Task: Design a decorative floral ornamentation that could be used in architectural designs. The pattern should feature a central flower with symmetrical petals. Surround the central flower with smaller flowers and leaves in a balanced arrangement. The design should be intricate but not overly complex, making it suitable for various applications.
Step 437:
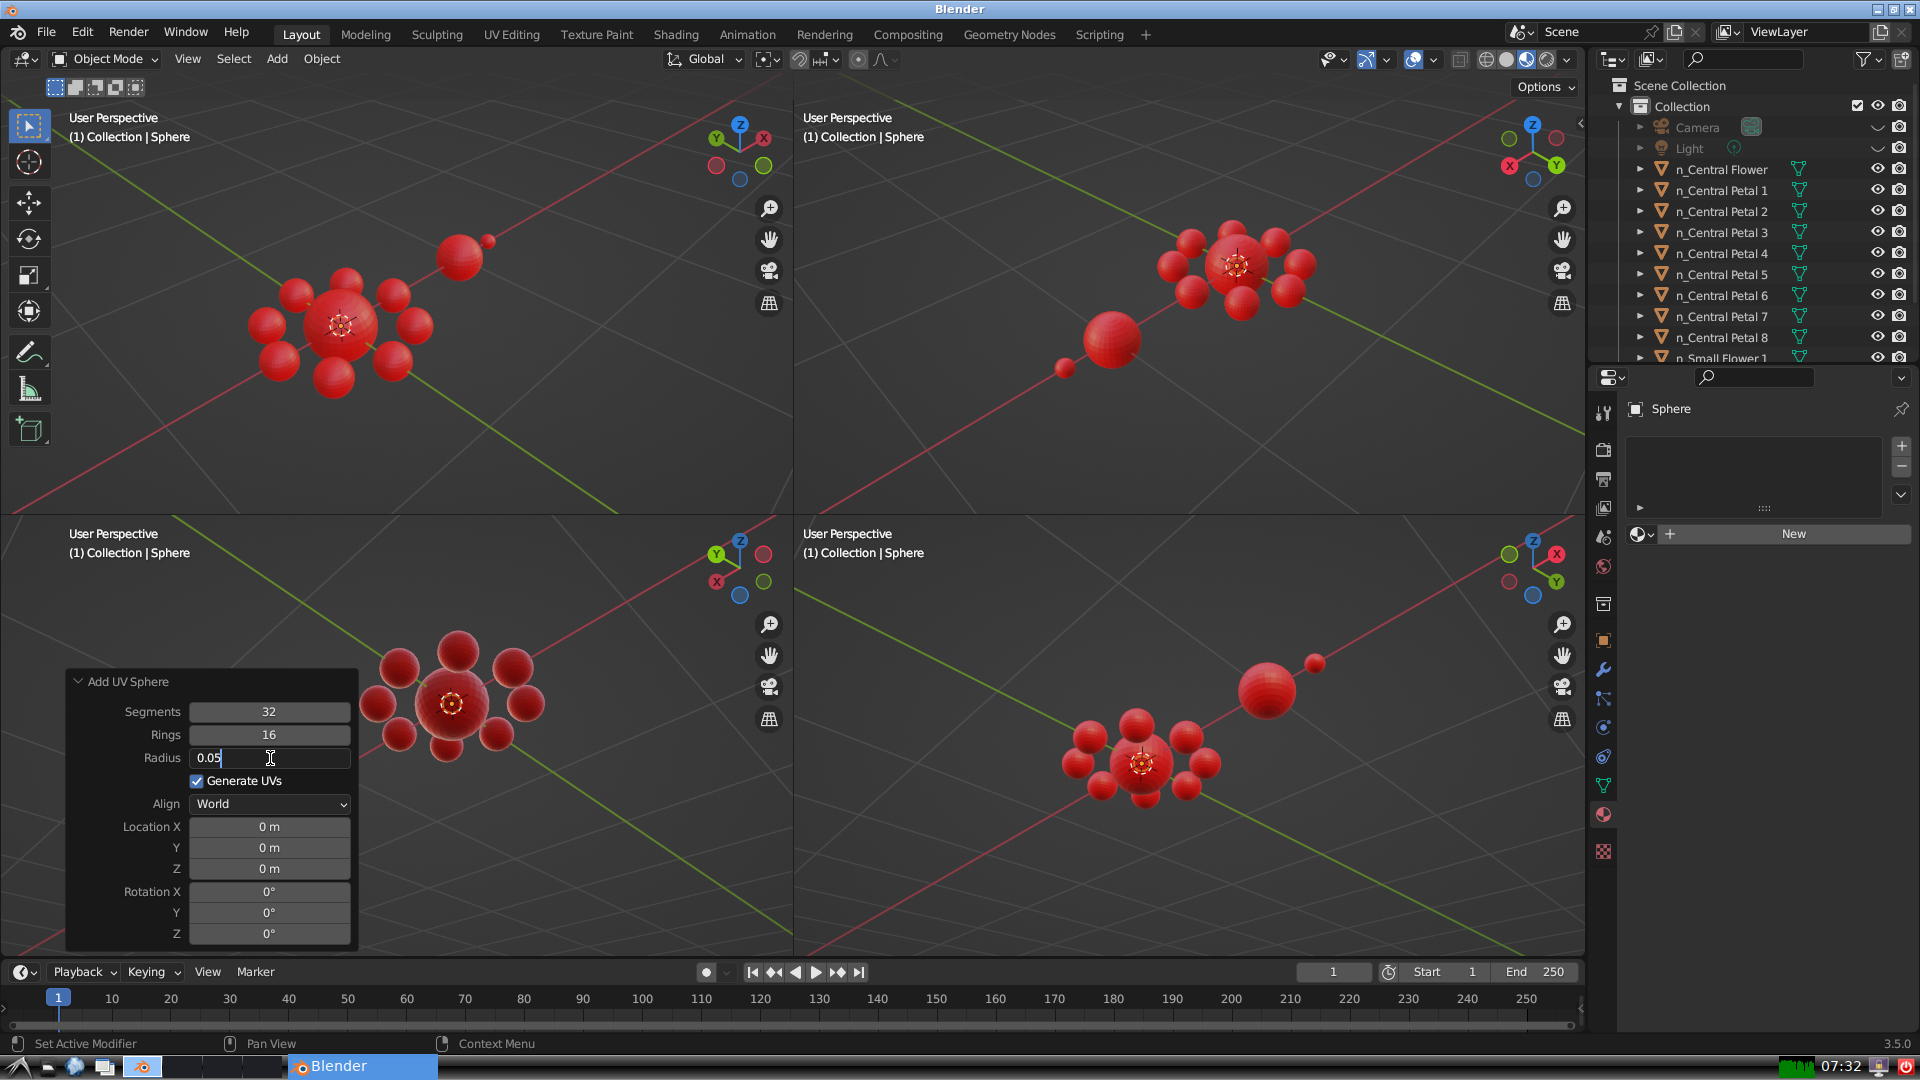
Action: {"key_press": ['Return']}